Field crop: maize
Growth stage: 2
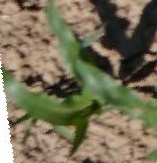
Species: maize